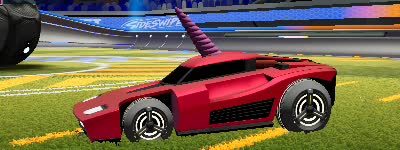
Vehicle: breakout